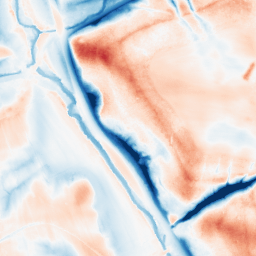
Category: trend_removal
Decomposition family: local_polynomial
Decomposition parameters: window_size: 51
degree: 2
Upsampling method: quartic
Upsampling parameters: scale: 8
Upsampling scale: 8